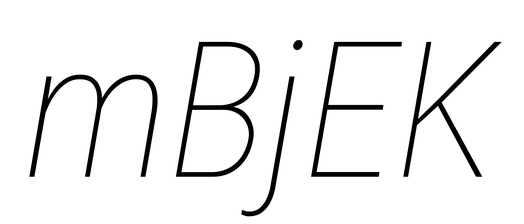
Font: Roboto-Italic_Condensed_Thin_Italic